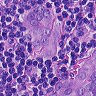
Metastatic tissue present: yes